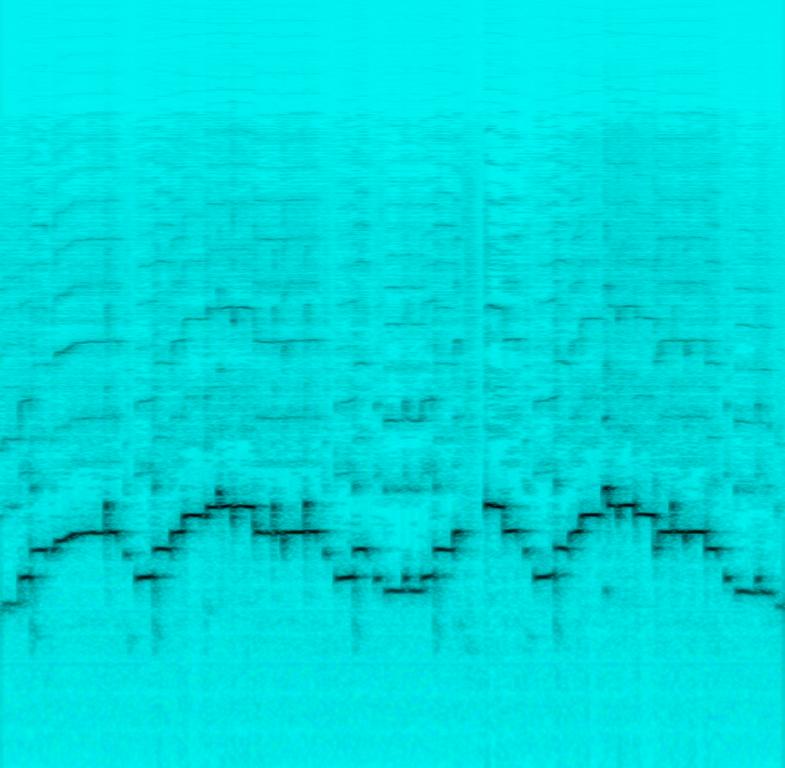
Here we have a live recording of a meg whistle. The style of playing feels cheery and uplifting. This melody is reminiscent of medieval Irish folk songs or English folk songs.